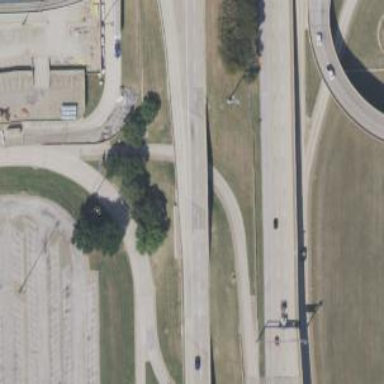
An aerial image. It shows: Secondary link road with bridge.